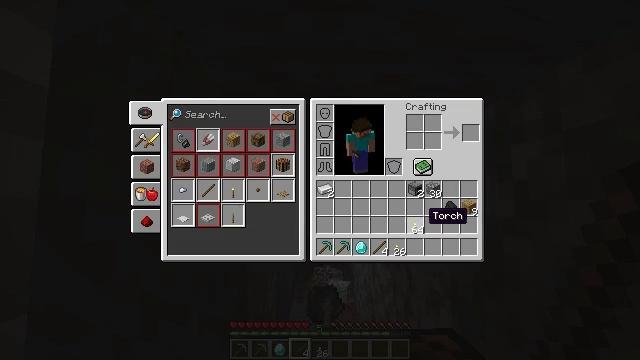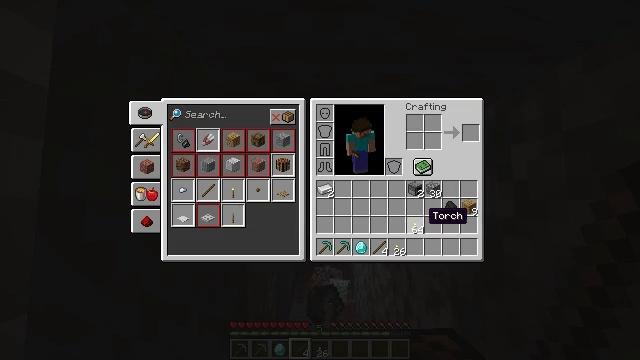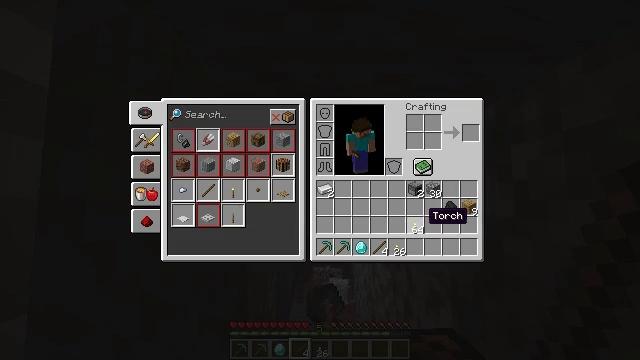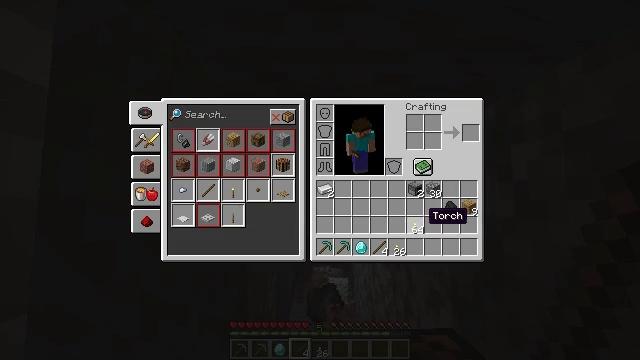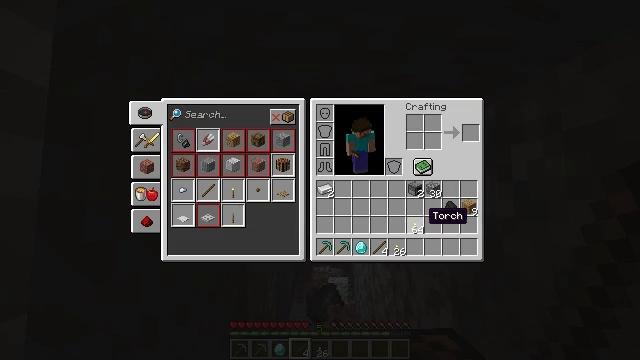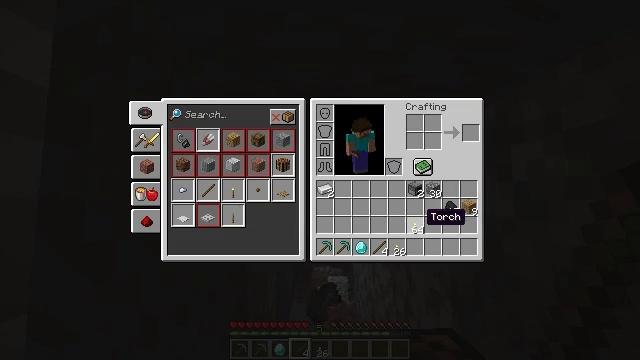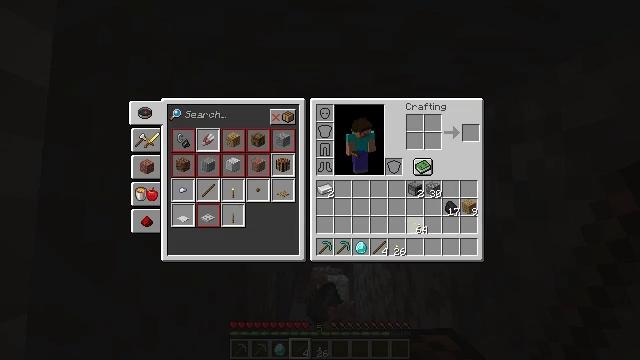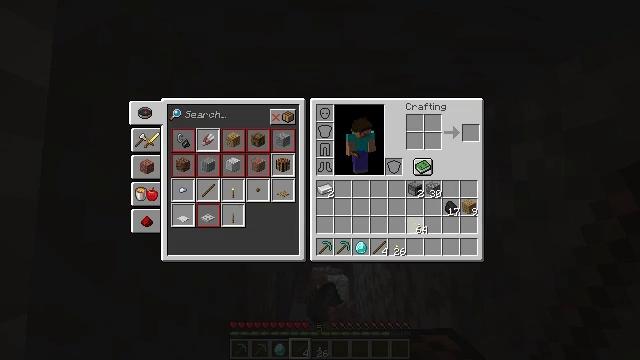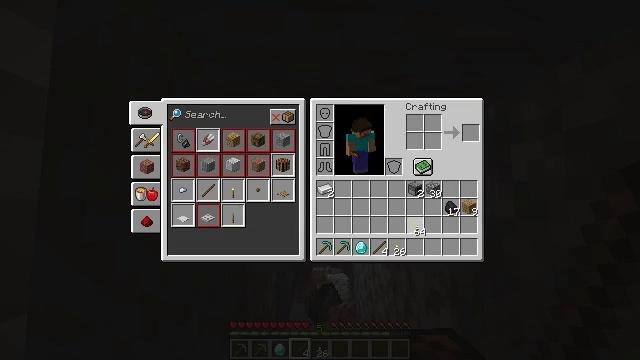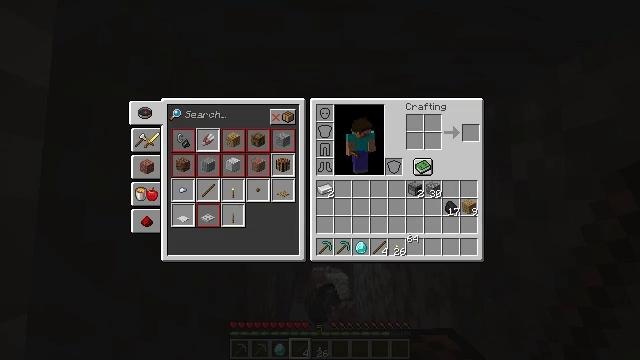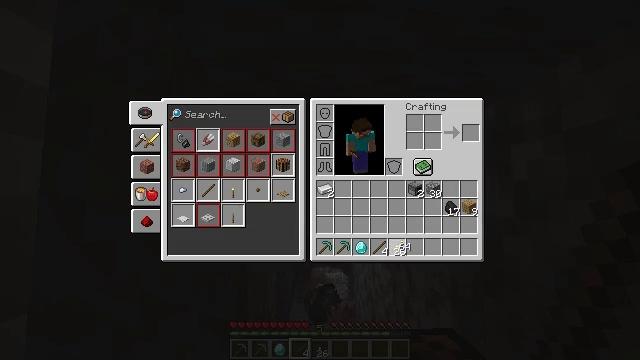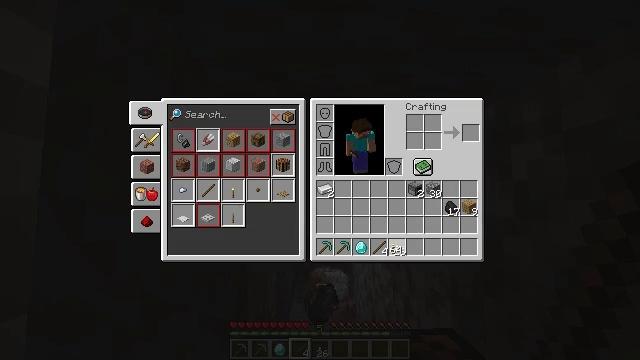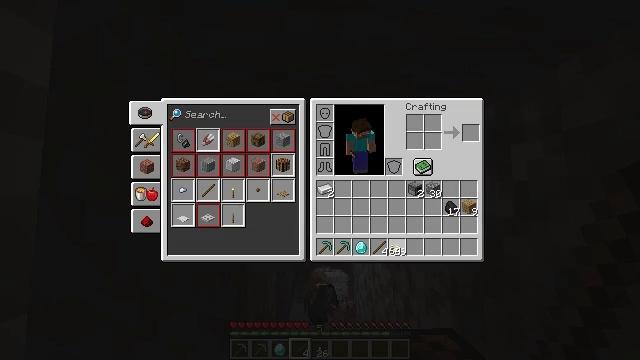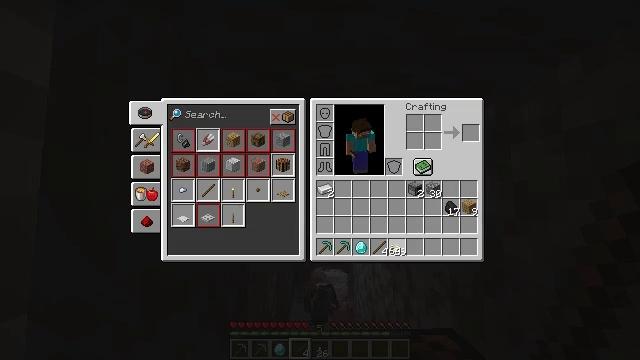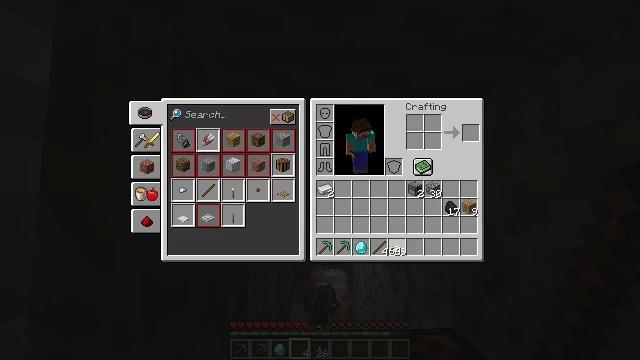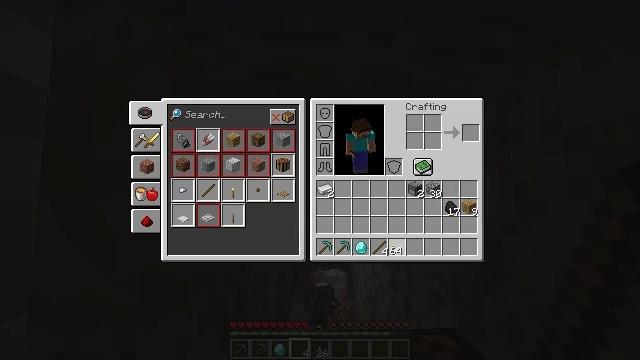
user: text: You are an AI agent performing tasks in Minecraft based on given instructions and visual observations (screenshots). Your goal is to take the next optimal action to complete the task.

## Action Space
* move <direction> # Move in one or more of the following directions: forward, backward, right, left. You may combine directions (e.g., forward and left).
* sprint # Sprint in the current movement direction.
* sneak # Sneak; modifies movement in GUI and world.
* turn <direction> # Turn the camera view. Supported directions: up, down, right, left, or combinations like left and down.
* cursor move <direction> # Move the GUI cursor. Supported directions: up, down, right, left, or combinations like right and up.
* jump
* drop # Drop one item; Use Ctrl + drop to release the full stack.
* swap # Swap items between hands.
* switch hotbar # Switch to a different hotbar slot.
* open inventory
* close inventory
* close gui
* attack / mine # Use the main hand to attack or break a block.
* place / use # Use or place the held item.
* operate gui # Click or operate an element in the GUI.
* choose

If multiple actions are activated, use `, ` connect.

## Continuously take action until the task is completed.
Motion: motion action
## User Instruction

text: Get the crafting table into the inventory.
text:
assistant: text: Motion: no_op
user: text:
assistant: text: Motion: no_op
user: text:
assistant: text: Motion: no_op
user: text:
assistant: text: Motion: no_op
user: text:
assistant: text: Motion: no_op
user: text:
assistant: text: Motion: operate gui
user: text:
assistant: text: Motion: operate gui
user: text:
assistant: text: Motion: operate gui
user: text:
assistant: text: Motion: no_op
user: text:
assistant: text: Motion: cursor move left and down
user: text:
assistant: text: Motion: cursor move left
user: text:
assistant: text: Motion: no_op
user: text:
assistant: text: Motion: operate gui
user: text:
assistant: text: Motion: operate gui
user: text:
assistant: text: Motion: operate gui
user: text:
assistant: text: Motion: no_op
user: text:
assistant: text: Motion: no_op
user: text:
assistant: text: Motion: cursor move right
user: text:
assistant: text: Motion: no_op
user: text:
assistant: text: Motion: no_op
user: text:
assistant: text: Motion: no_op
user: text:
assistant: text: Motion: operate gui
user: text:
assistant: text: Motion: operate gui
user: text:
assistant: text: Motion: operate gui
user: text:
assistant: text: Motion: no_op
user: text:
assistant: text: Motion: no_op
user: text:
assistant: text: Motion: no_op
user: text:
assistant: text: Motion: no_op
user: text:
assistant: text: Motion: cursor move right and up
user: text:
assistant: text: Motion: no_op